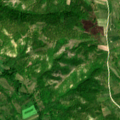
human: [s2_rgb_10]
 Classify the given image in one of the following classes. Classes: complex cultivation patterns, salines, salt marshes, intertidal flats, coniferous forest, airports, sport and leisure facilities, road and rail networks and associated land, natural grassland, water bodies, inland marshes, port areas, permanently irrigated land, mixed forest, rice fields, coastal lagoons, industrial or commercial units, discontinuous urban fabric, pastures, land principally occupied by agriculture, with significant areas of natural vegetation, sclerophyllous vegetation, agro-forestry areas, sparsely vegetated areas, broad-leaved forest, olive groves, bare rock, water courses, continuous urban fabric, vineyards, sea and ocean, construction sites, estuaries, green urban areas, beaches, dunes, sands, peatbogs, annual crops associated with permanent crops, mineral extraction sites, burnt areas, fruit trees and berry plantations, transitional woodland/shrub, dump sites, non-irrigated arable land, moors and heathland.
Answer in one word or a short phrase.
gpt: complex cultivation patterns, land principally occupied by agriculture, with significant areas of natural vegetation, broad-leaved forest, transitional woodland/shrub